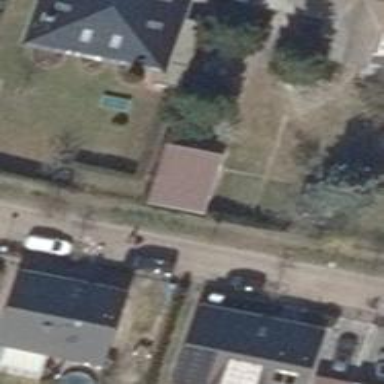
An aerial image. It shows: Driveway.